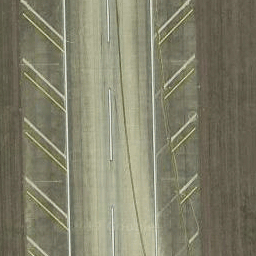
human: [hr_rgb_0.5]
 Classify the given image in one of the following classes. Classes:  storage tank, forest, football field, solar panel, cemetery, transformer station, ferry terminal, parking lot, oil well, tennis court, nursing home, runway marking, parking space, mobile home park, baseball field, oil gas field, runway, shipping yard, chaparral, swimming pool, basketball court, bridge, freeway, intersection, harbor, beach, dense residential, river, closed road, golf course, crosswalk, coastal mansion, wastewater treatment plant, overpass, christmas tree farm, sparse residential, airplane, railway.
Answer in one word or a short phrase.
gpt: runway